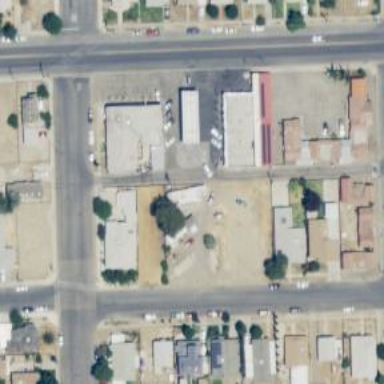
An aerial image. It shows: Alleyway designated as service road.